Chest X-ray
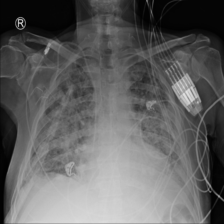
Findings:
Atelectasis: negative
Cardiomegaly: negative
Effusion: negative
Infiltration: negative
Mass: negative
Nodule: negative
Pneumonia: negative
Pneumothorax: negative
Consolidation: negative
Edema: negative
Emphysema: negative
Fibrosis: negative
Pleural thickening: negative
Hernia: negative